Interaction volume radius: 10 \u00c5
Interaction volume height: 15 \u00c5
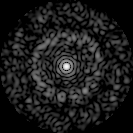
Disorder parameter: 0.8152